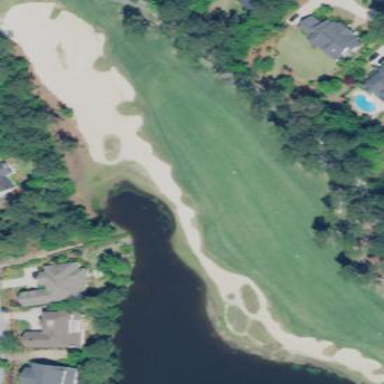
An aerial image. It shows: Golf bunker filled with sandy terrain.